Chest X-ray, AP view. Patient: 30 years old, sex M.
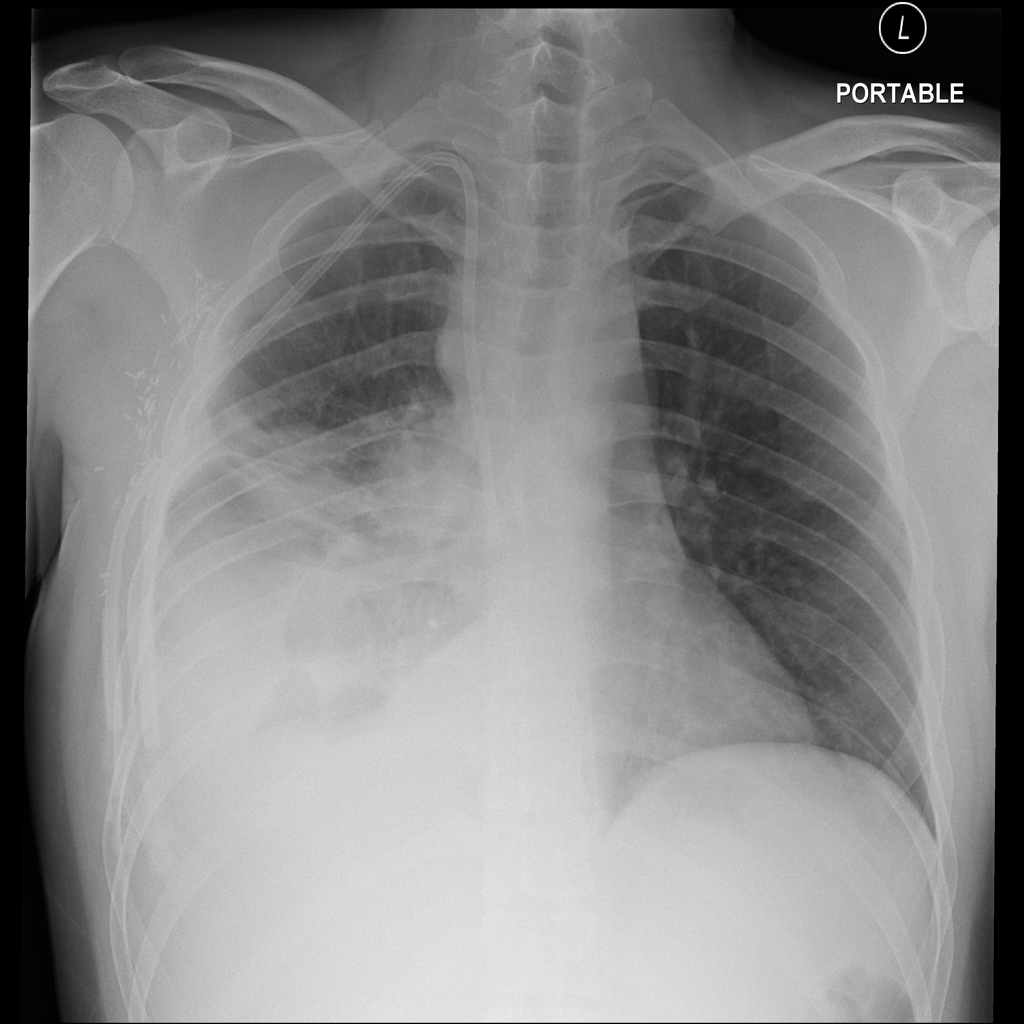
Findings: Effusion